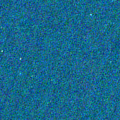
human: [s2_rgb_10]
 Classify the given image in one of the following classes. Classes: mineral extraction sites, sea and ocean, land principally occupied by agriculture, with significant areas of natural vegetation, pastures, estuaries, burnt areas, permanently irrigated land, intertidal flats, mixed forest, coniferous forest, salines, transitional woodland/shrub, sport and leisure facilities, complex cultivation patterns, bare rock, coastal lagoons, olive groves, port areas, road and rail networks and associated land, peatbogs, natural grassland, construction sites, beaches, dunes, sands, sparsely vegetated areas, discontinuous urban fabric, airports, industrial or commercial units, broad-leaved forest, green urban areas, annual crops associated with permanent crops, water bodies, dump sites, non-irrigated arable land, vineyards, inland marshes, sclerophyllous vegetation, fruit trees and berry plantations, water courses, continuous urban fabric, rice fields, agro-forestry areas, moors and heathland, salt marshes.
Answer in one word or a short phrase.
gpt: sea and ocean